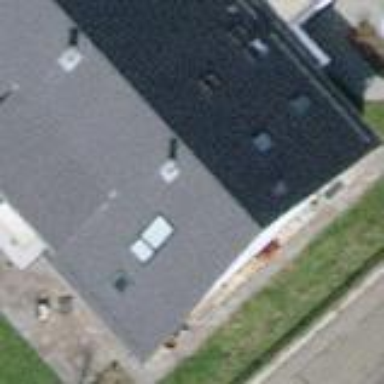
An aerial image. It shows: Semidetached house with gabled roof.